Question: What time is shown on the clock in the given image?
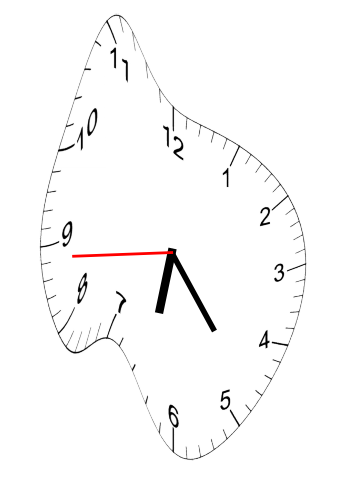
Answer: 06:23:44